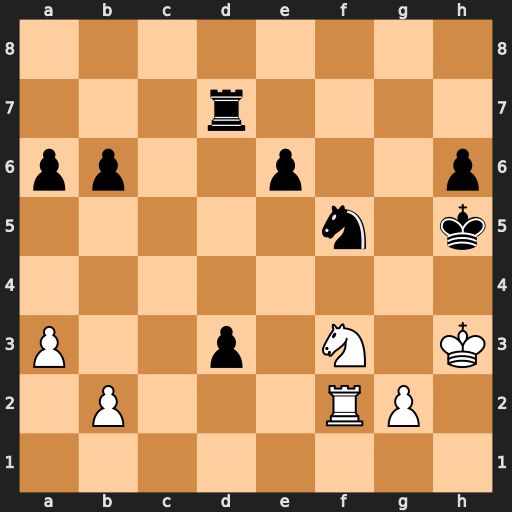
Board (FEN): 8/3r4/pp2p2p/5n1k/8/P2p1N1K/1P3RP1/8
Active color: w
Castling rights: -
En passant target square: -
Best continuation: g4+ Kg6 Ne5+